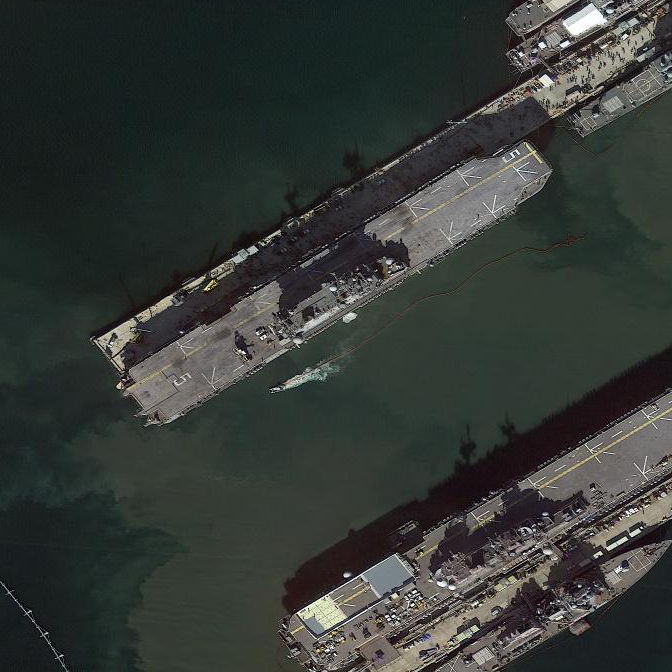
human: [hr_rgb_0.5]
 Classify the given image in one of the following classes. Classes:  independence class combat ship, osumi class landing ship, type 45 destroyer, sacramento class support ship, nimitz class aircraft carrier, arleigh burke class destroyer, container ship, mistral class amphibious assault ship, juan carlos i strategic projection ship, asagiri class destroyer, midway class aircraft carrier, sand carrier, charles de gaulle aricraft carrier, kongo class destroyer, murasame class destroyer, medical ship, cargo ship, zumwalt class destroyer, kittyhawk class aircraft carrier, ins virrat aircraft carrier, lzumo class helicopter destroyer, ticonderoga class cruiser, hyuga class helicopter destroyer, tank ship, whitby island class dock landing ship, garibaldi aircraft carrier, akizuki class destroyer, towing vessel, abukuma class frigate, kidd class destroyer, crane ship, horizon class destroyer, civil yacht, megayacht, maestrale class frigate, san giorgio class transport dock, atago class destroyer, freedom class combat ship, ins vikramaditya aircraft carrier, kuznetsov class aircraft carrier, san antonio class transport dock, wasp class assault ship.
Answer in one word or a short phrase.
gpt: Wasp class assault ship